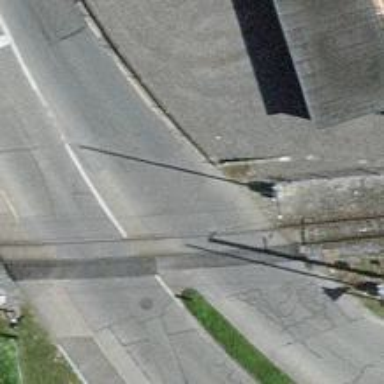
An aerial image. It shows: Narrow-gauge railway with 1 track. The tracks are electrified with contact line.